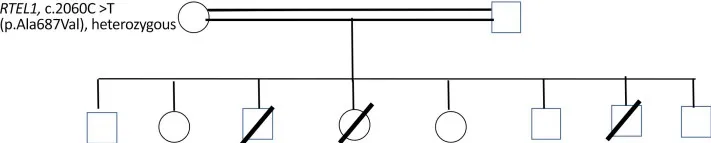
Male sibling: death at 2 months of age, cause not established. Female sibling: death at 24 h of life, cause not established. Male sibling: death at 4.5 years of age, cause not established. 33-year-old female sibling: alive and healthy. 22-year-old male sibling: alive and healthy.
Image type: radiology (x_ray)